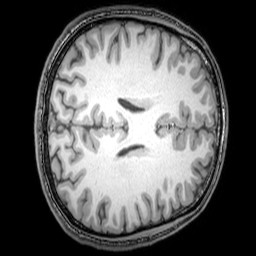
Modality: T1w
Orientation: axial
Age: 22
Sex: male
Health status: healthy
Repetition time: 0.081 s
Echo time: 0.037 s